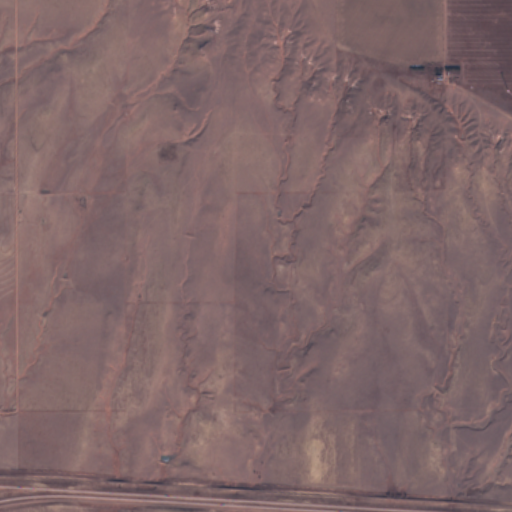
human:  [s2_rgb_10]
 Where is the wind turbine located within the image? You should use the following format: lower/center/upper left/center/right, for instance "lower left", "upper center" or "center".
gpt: The wind turbine is located in the upper right of the image.
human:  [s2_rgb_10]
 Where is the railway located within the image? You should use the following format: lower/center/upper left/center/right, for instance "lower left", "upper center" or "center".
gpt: The railway is located in the lower of the image.
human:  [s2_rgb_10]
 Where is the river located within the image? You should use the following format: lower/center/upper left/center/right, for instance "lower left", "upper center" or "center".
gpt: The river is located in the lower left of the image.
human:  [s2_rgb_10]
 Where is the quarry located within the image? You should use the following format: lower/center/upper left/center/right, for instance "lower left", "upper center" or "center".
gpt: There is no quarry in the image.